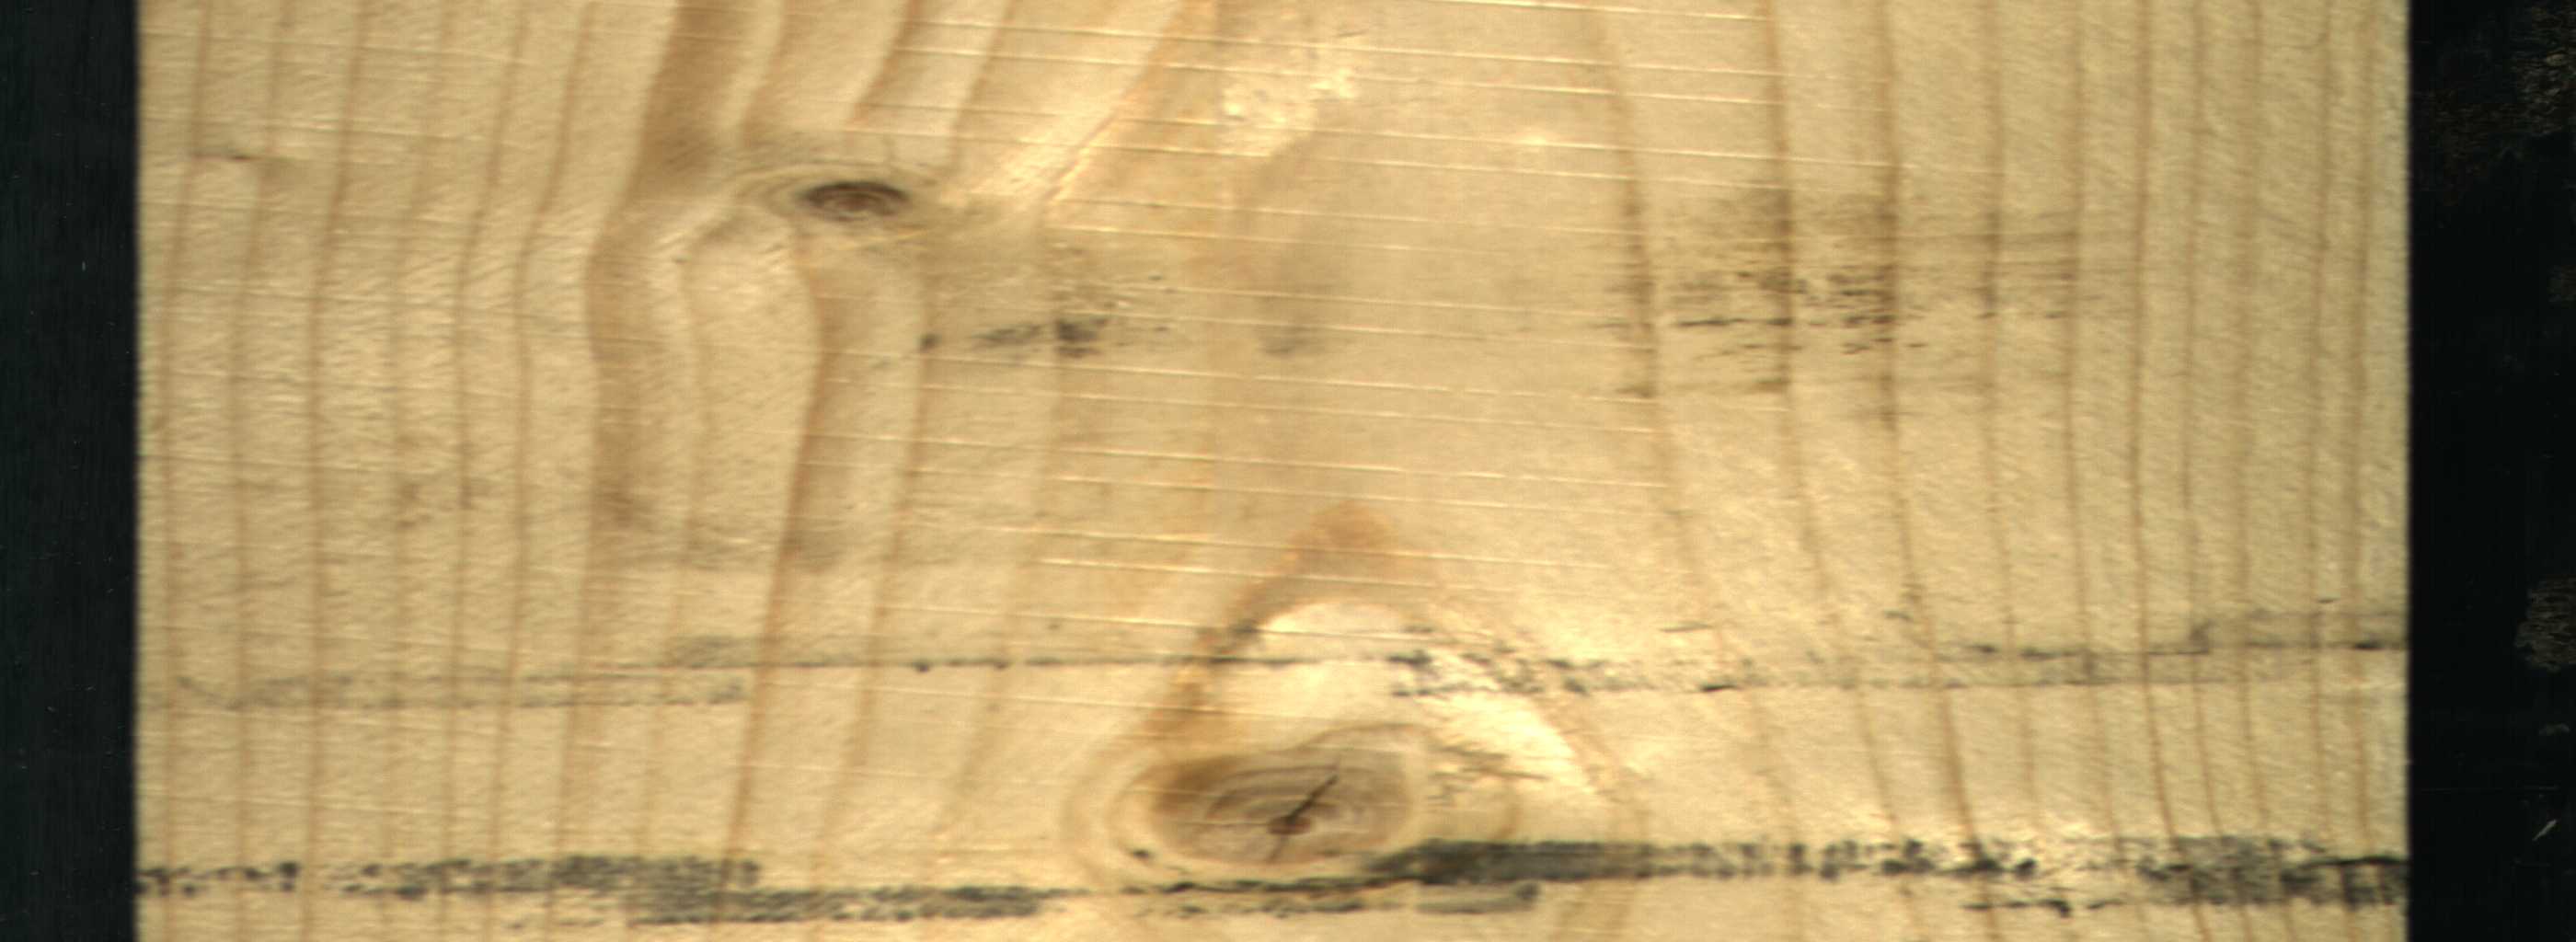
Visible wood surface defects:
knot_with_crack
Live_Knot